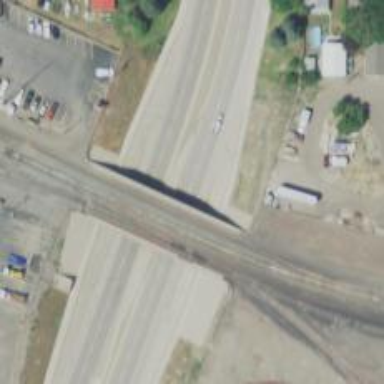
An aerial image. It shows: Railway bridge over siding.